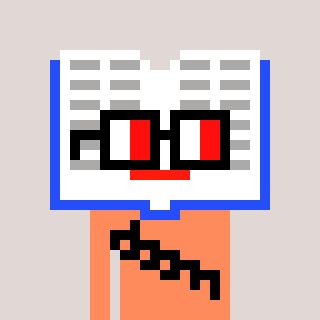
a pixel art character with square glasses with black frames and red eyes, a dictionary-shaped head and a peachy-colored body on a warm background